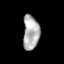
Tissue: skin
Cell type: Epithelial cells
Senescence score: 0.2735
Nuclear area (px): 546
Mean DAPI intensity: 176.075